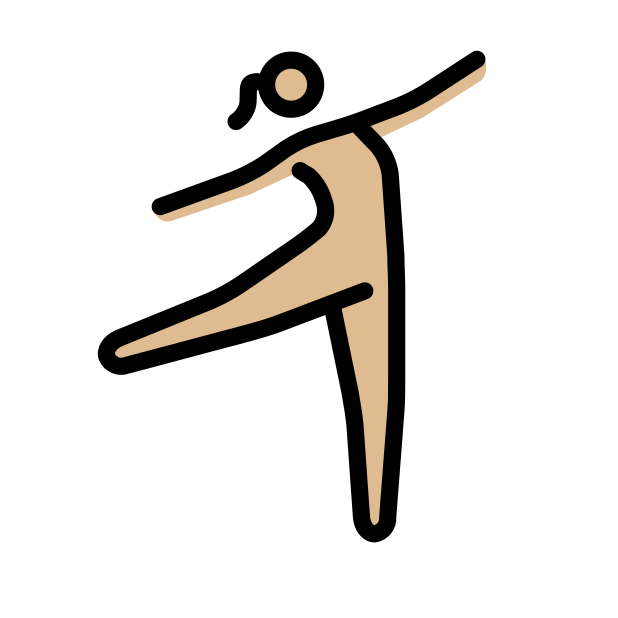
woman dancing: medium-light skin tone